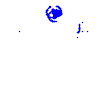
Particle: electron